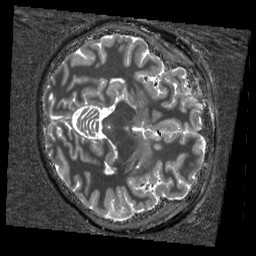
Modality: T1w
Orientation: axial